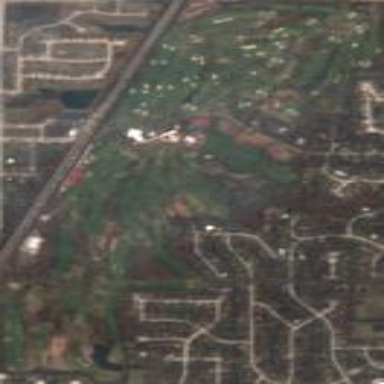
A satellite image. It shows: Golf course surrounded by greenery.